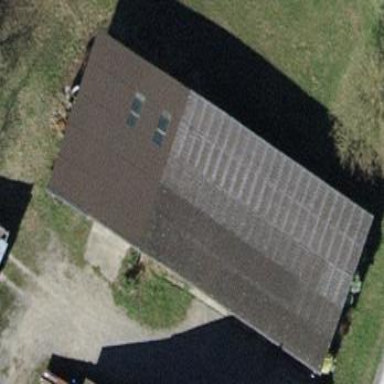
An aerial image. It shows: Skillion-roofed farm auxiliary building.